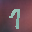
Label: 9